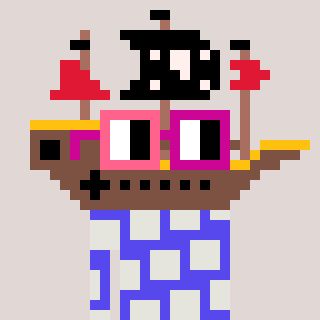
a pixel art character with square pink and red glasses, a pirateship-shaped head and a computerblue-colored body on a warm background